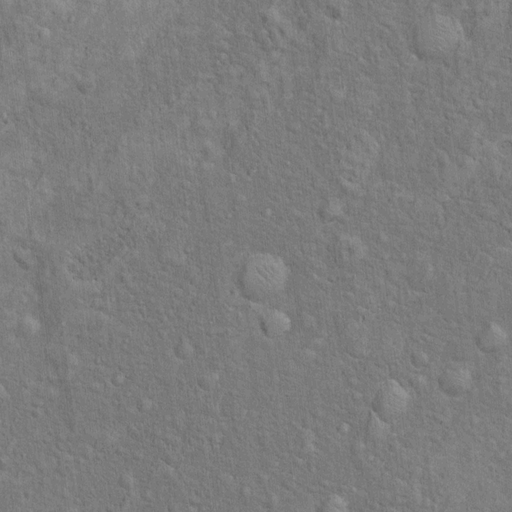
Classes present: Background, Cone